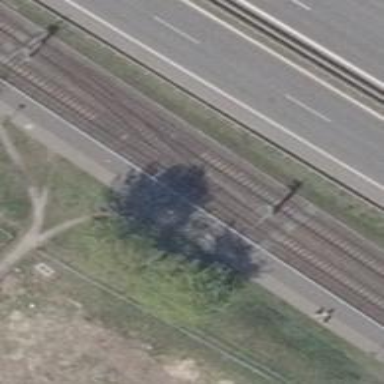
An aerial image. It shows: Tramway with electrified contact lines.